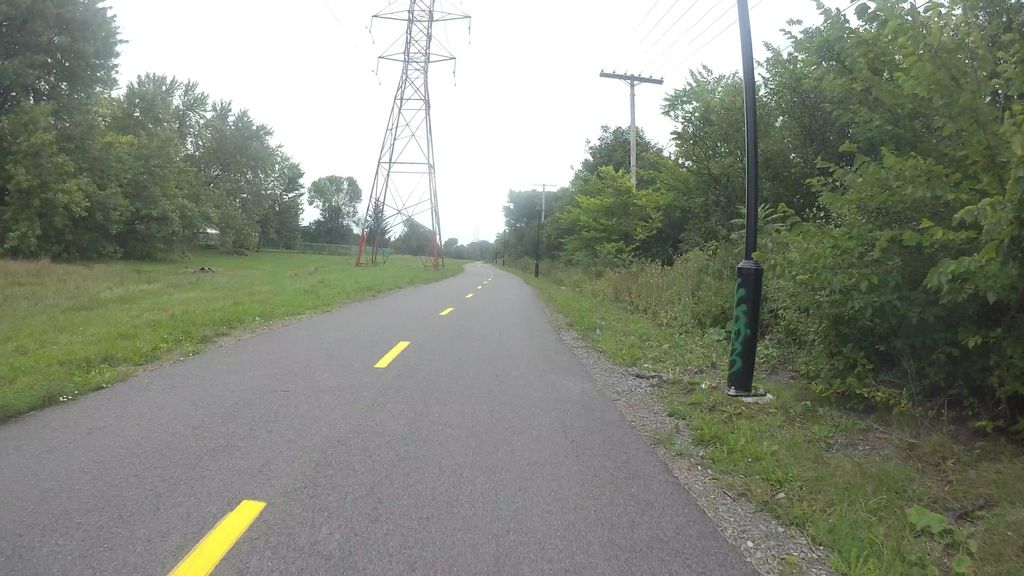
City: montreal